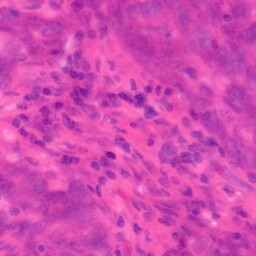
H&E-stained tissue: Colon